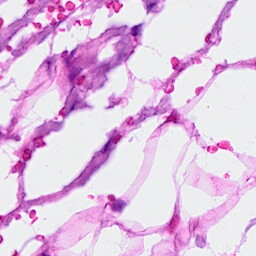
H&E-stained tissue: Breast